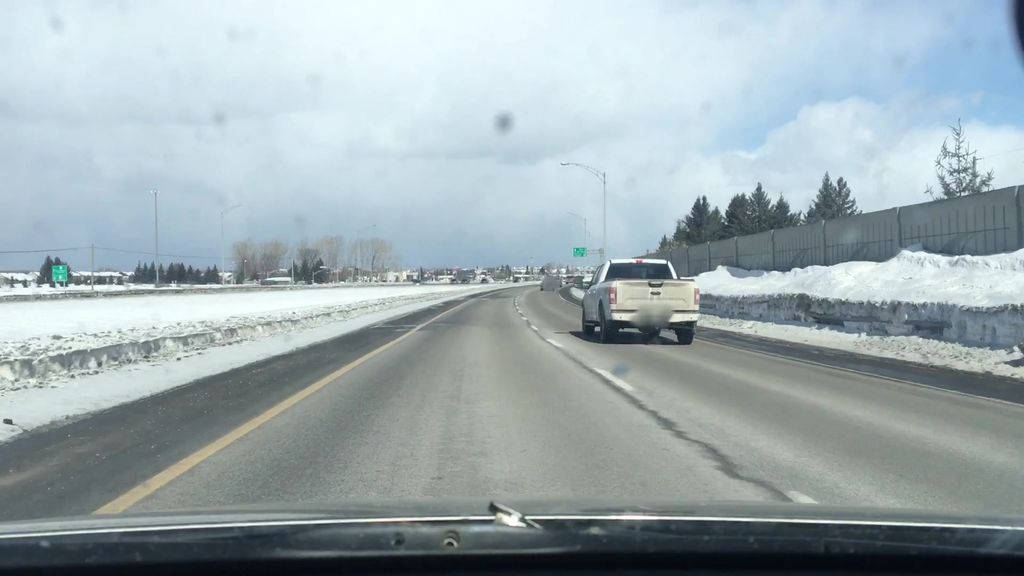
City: ottawa-gatineau